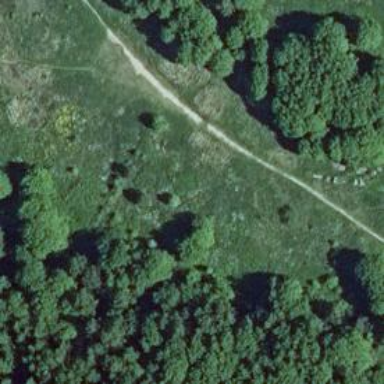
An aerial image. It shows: Disc golf course for leisure activity.